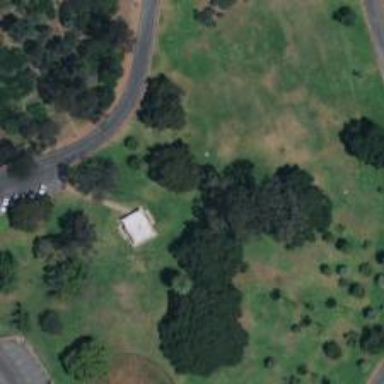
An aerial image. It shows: Park.